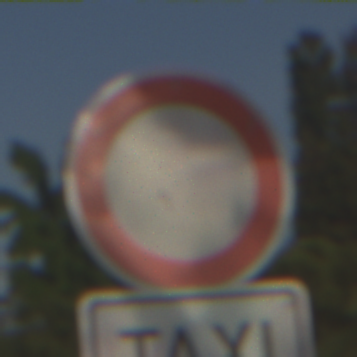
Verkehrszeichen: VerbotFahrzeugeAllerArt
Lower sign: BesondereFahrzeugeUndTransportgueter1
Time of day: SunriseSunset
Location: Outdoor (Suburban)
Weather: PartlyCloudy
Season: NotSpecified
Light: Natural